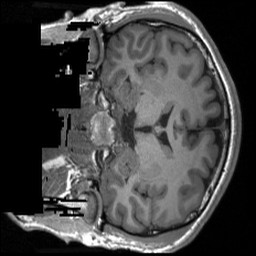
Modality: T1w
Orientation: coronal
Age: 25
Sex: male
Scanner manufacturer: siemens
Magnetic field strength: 3 T
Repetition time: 1.9 s
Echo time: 0.00232 s